Interaction volume radius: 10 \u00c5
Interaction volume height: 10 \u00c5
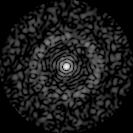
Disorder parameter: 0.8432